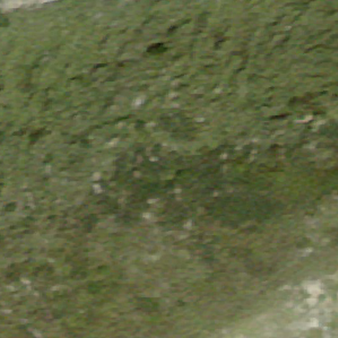
Label: other